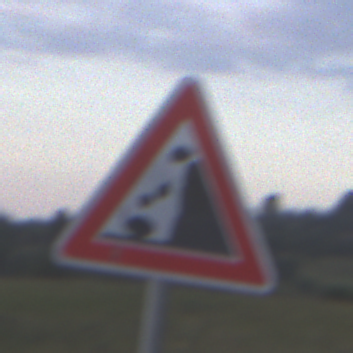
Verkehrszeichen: SteinschlagRechts
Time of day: SunriseSunset
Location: Outdoor (Nature)
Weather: PartlyCloudy
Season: NotSpecified
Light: Natural